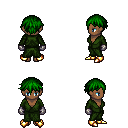
a pixel art fantasy rpg character, female body template, human, dark skin, green robe, gold greaves, green short bangs hairstyle, metal gloves, gold boots, four views (front, back, left, right), 2x2 character sprite sheet, small pixel art, hard edges, no anti-aliasing